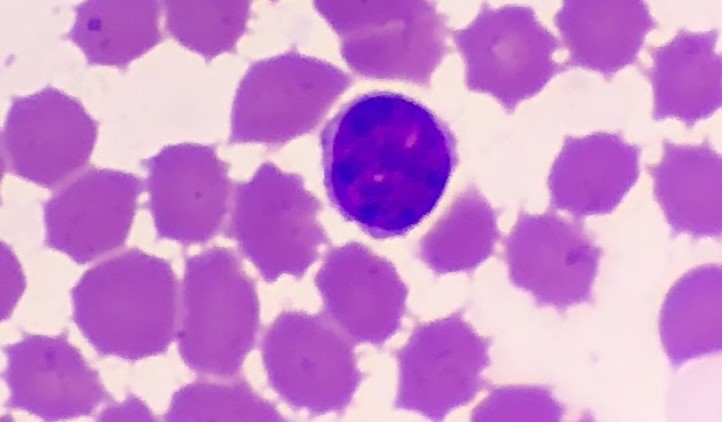
White blood cell type: Lymphocyte